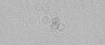
Label: camera_spot